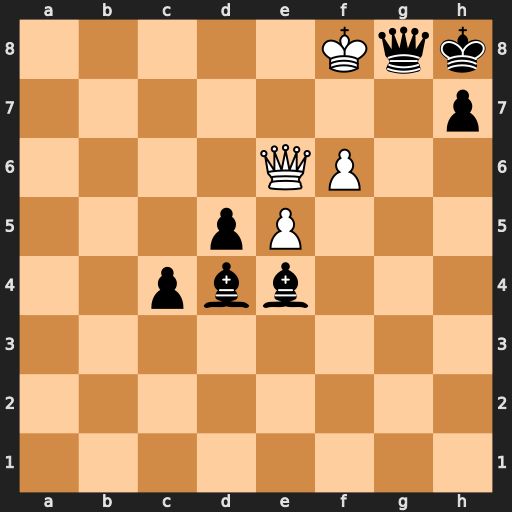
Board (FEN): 5Kqk/7p/4QP2/3pP3/2pbb3/8/8/8
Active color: w
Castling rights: -
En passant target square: -
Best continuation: Qxg8#